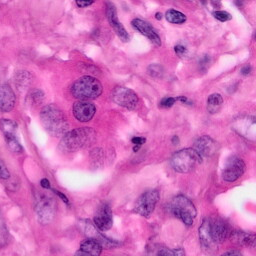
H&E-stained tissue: Pancreatic